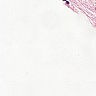
Metastatic tissue present: no